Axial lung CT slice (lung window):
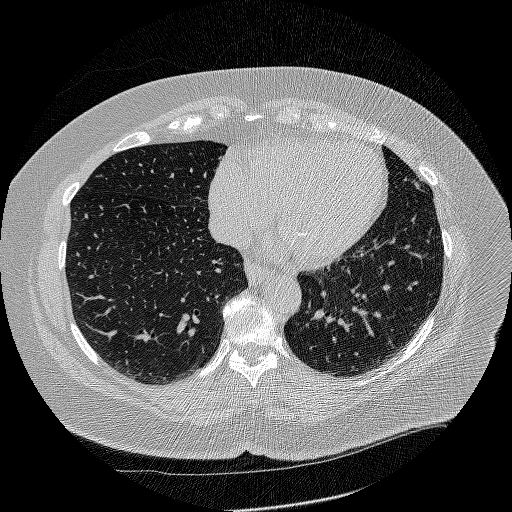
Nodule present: no